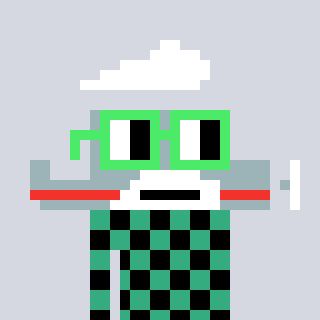
a pixel art character with square light green glasses, a plane-shaped head and a teal-colored body on a cool background